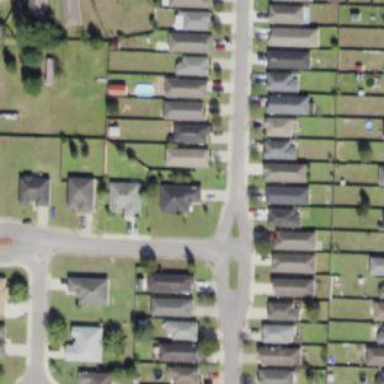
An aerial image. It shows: This residential area consists of single-family homes.